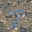
Label: 7